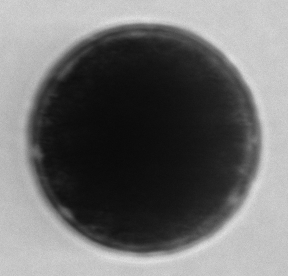
Label: Coscinodiscus